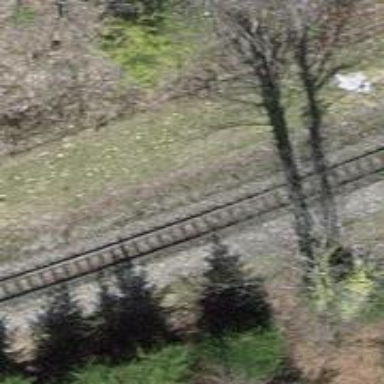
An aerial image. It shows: Narrow-gauge railway track electrified by contact line.